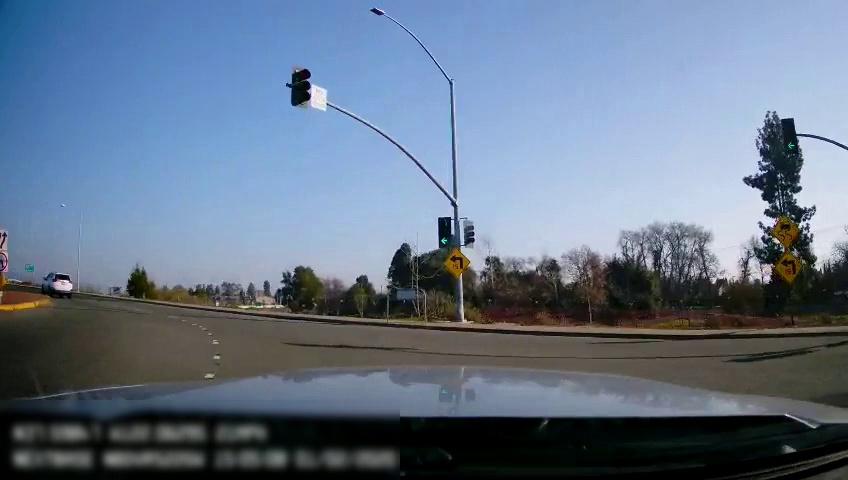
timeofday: Day
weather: Sunny
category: Drivable Space
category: Vehicles | SUV
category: Lanes | Alternate Lane
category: Traffic | Lights
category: Traffic | Lights
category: Traffic | Signs
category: Traffic | Signs
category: Traffic | Lights
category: Traffic | Lights
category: Traffic | Signs
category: Traffic | Signs
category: Traffic | Signs